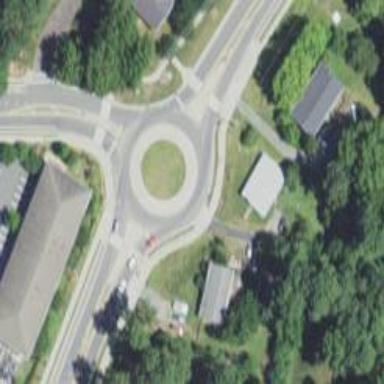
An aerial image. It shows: Secondary road with asphalt surface leading to roundabout.